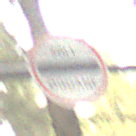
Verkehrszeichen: Zollstelle
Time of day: MorningAfternoon
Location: Outdoor (Nature)
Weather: Overcast
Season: Winter
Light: Natural